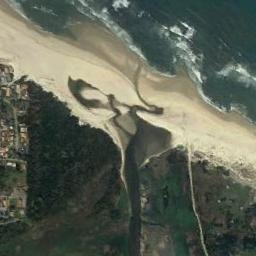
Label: beach